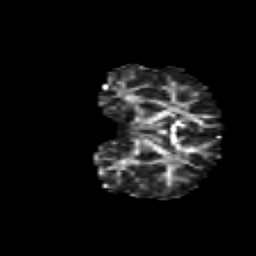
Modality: FA
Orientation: coronal
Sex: male
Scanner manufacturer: siemens
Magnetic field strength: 3 T
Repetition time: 5 s
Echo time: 0.071 s